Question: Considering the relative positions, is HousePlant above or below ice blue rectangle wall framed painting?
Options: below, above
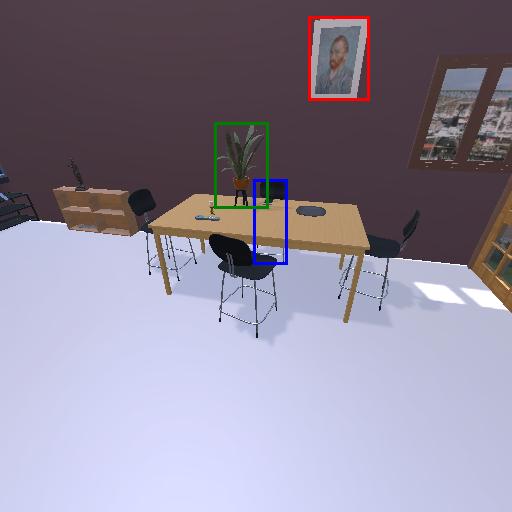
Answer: below